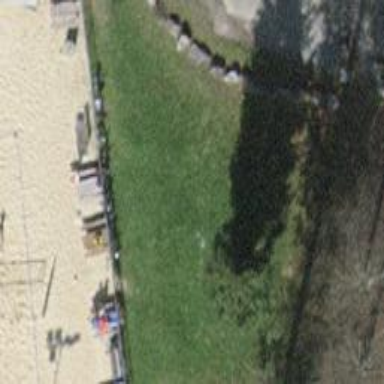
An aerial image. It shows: Picnic table located in leisure land area.